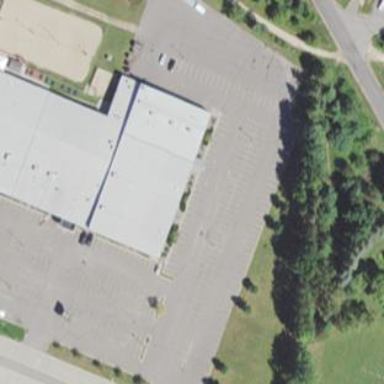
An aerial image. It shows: Building housing bowling alley.